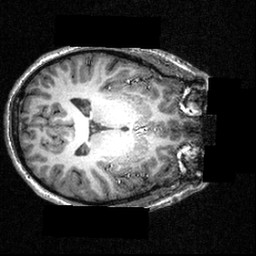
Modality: T1w
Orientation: axial
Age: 28
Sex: male
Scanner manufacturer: siemens
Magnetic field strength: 3.951 T
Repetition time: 1.5 s
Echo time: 0.00335 s